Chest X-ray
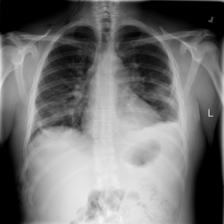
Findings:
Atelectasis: negative
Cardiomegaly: negative
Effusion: positive
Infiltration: positive
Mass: negative
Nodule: negative
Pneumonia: negative
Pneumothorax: negative
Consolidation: negative
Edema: negative
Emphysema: positive
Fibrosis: negative
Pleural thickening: negative
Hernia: negative